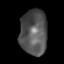
Tissue: lung
Cell type: Epithelial cells
Senescence score: 0.1951
Nuclear area (px): 1215
Mean DAPI intensity: 83.639